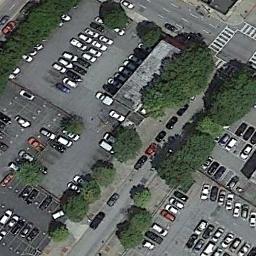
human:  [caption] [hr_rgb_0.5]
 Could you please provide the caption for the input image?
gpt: The parking lot is full of cars next to some trees .

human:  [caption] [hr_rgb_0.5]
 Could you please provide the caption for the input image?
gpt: The two parking lots has lots of neatly arranged cars and some trees .

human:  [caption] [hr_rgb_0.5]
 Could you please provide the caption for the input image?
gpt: There are many different colors and styles of cars in the parking lot .

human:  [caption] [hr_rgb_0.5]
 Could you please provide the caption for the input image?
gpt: Eighty percent of the parking spaces in the parking lot are occupied .

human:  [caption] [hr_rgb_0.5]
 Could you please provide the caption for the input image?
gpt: There are some green trees beside the parking lots .